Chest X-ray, PA view. Patient: 62 years old, sex M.
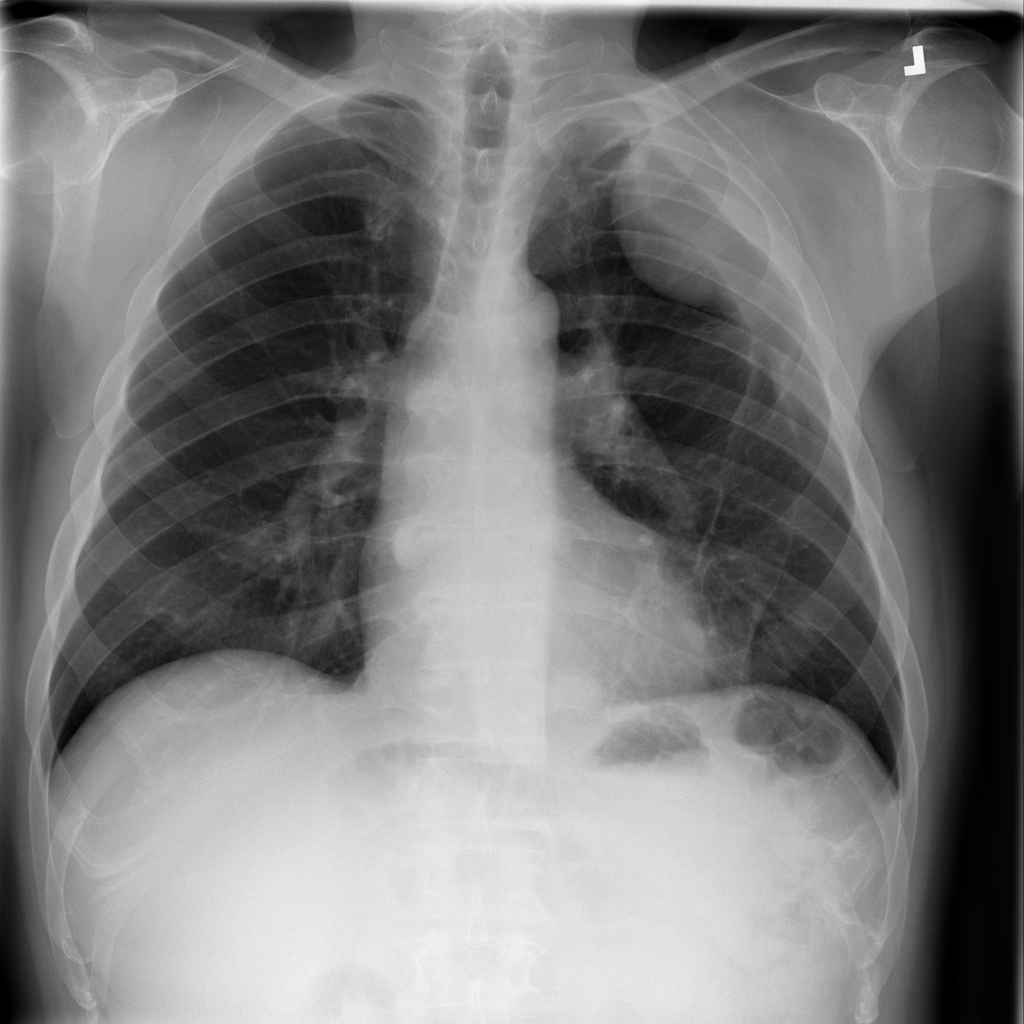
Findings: Mass, Pleural_Thickening